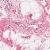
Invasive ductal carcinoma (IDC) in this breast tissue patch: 0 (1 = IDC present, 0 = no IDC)